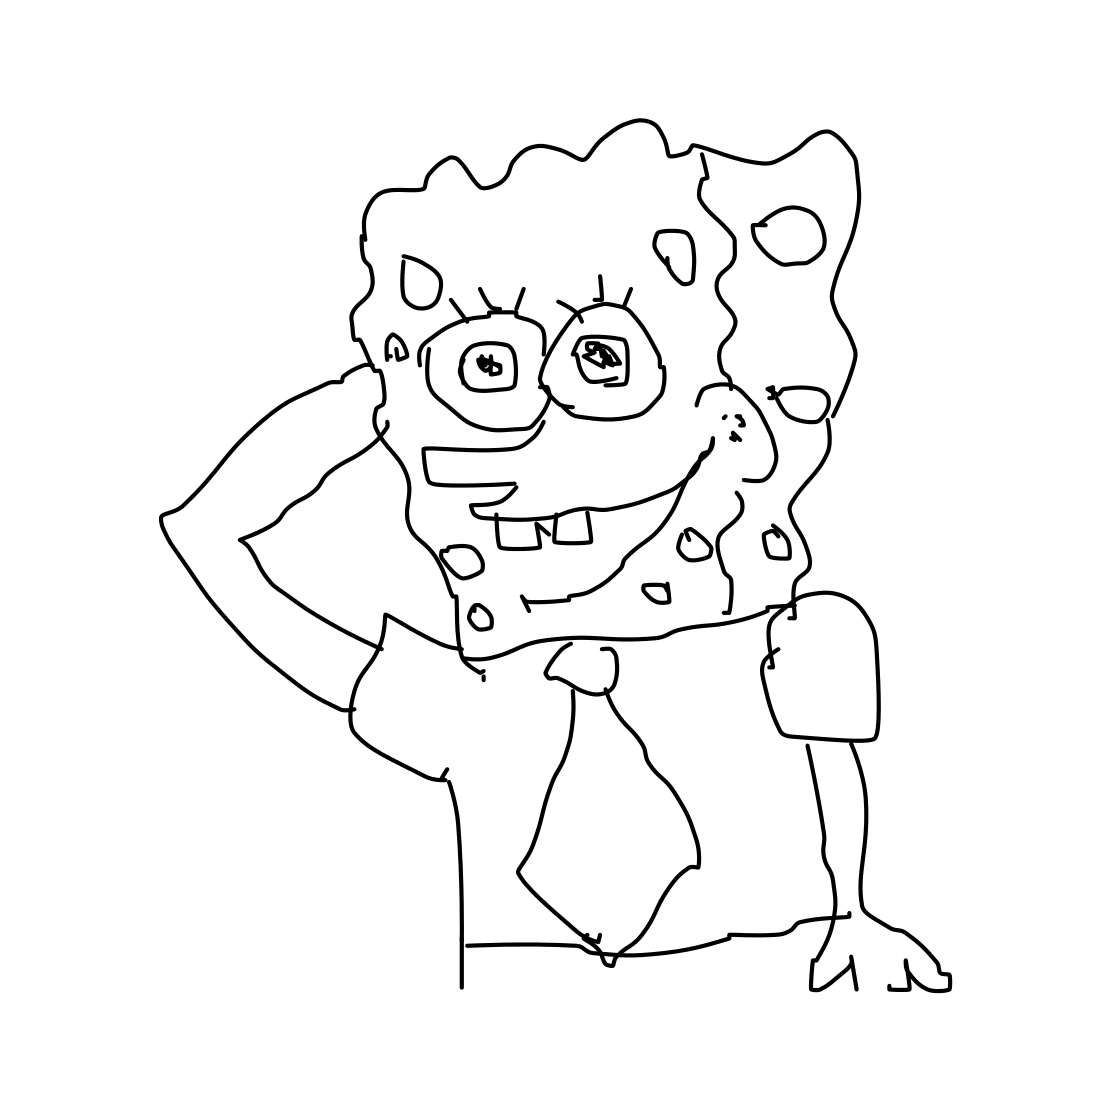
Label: sponge bob